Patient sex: M
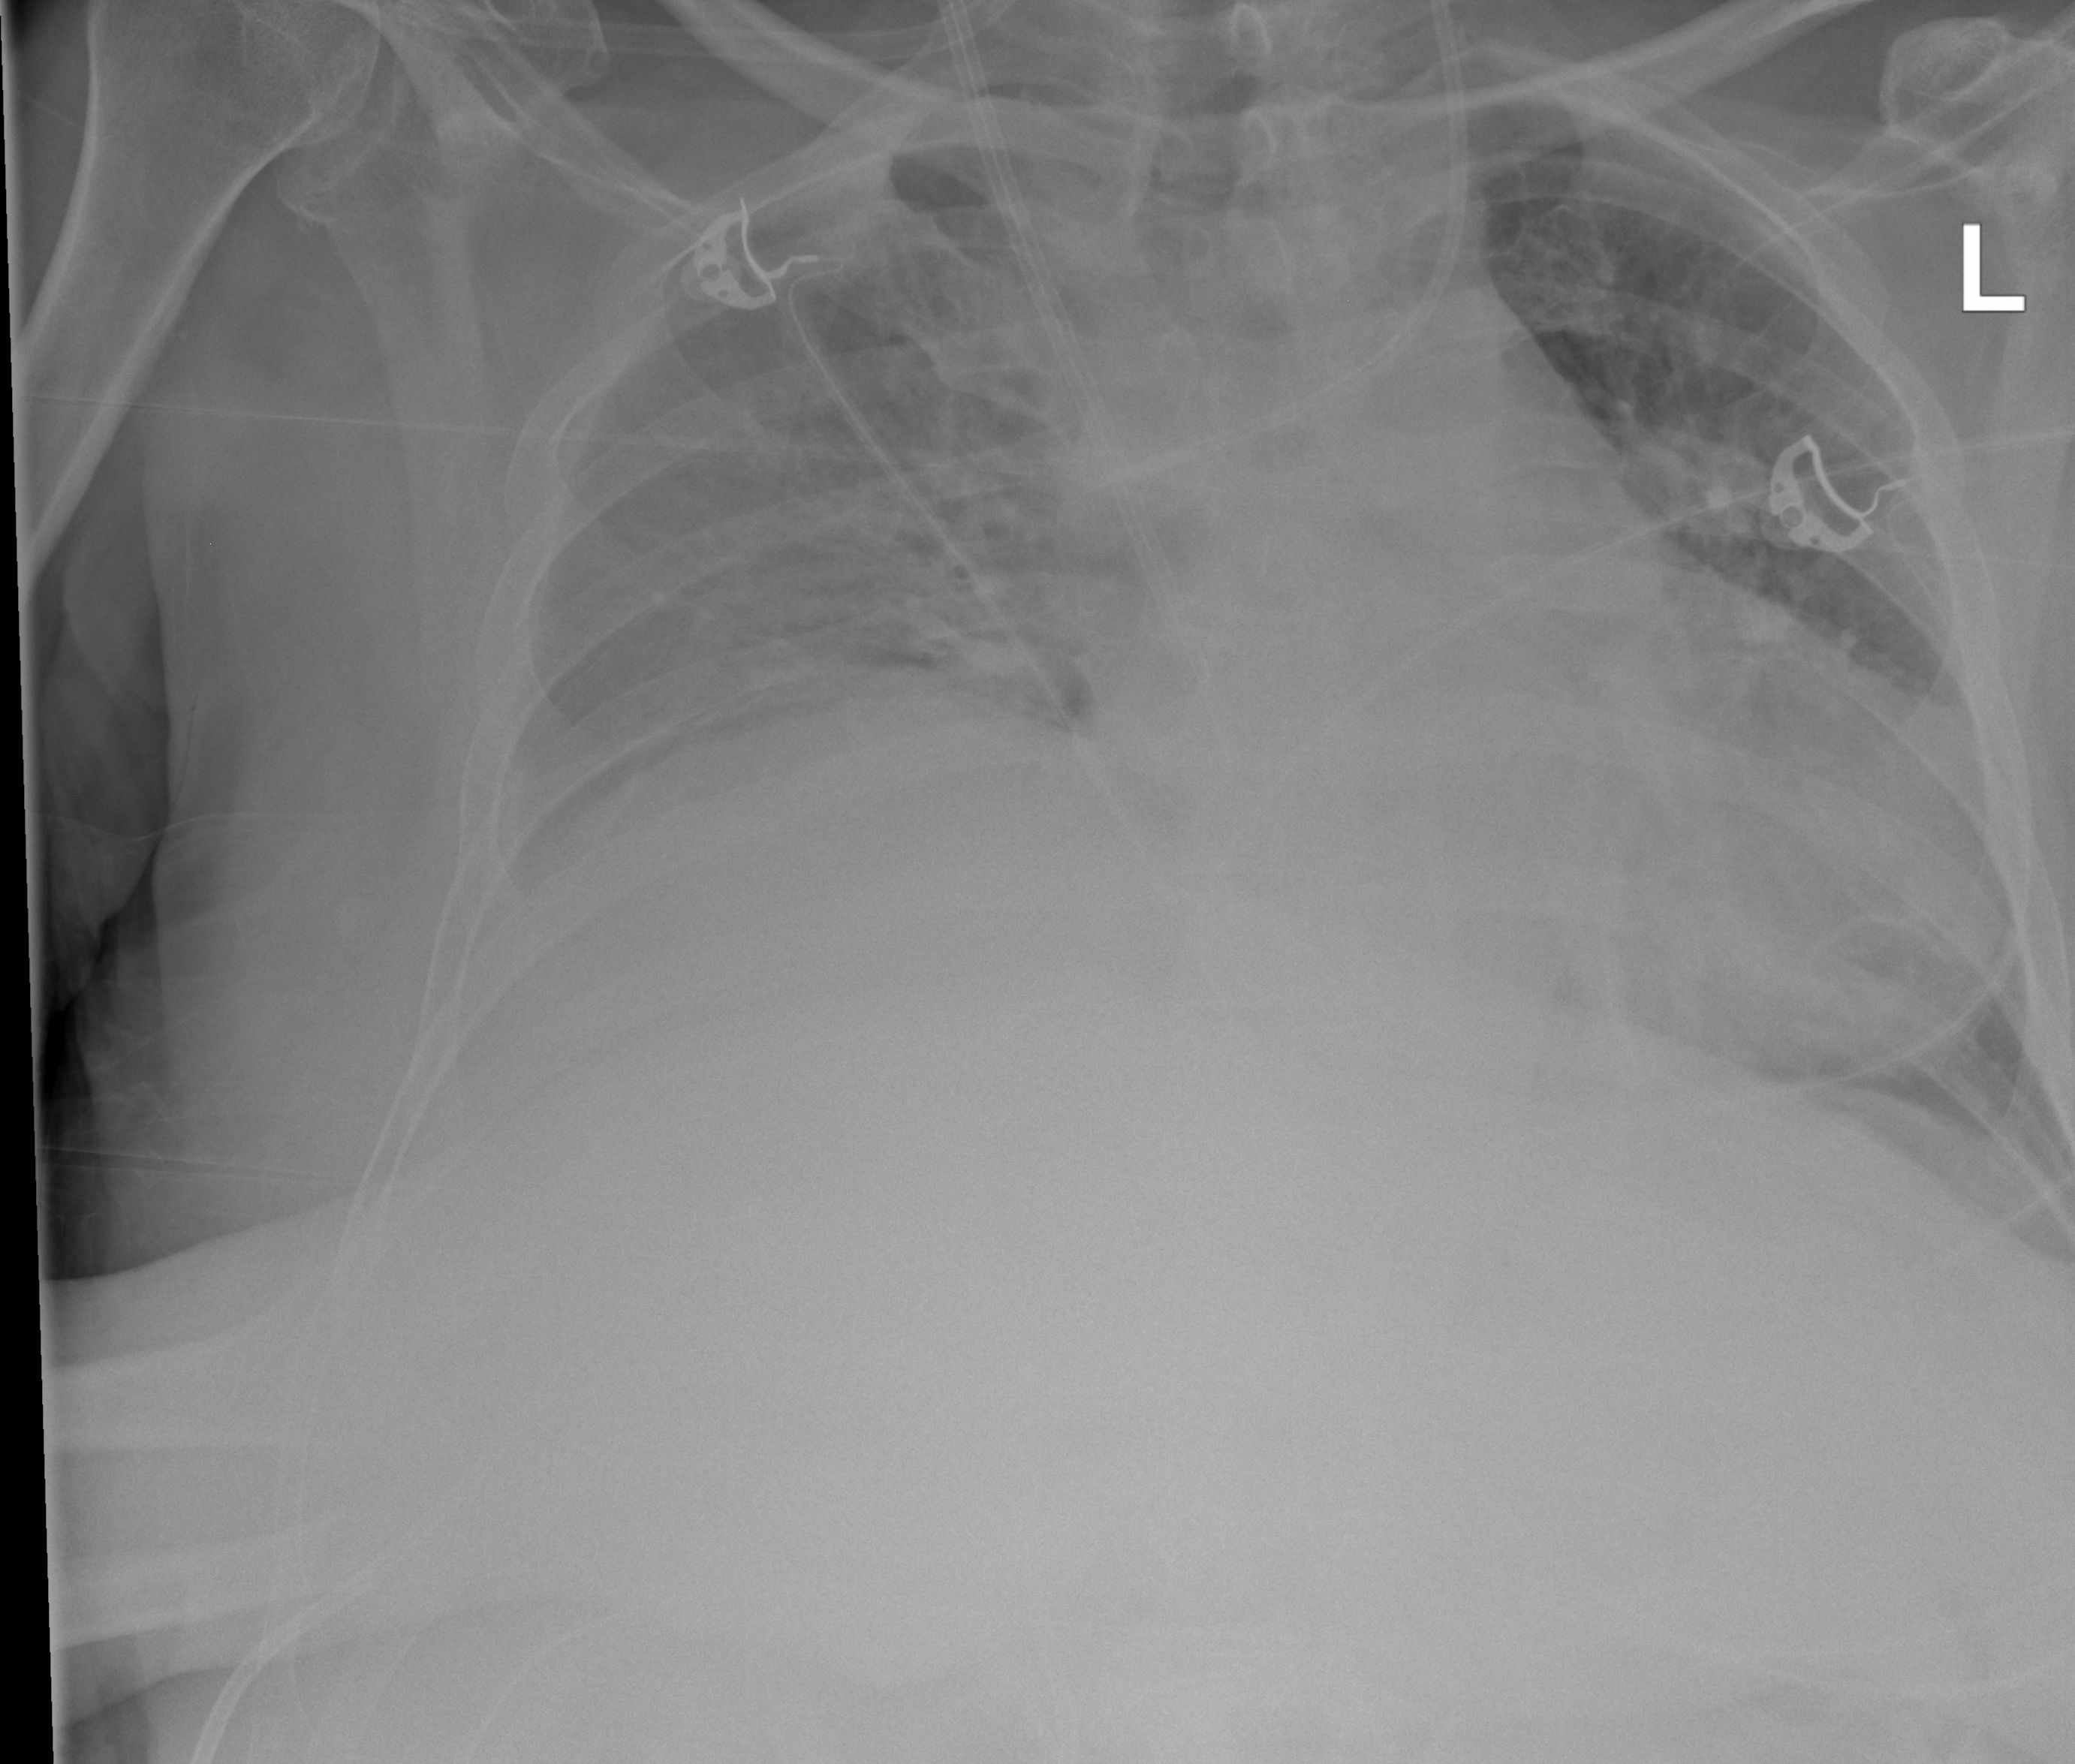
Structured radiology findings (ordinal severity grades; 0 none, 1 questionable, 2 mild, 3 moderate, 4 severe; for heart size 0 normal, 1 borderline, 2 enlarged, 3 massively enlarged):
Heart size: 2
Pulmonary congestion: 0
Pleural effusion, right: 2
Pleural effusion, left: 0
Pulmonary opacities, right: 0
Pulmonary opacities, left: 0
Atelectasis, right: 2
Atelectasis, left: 2